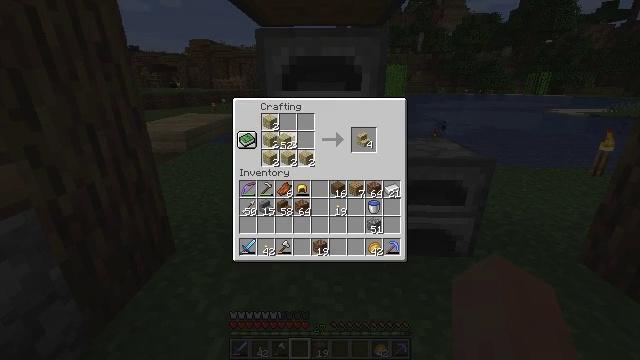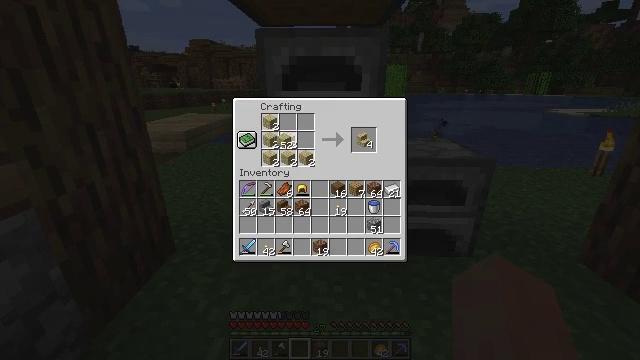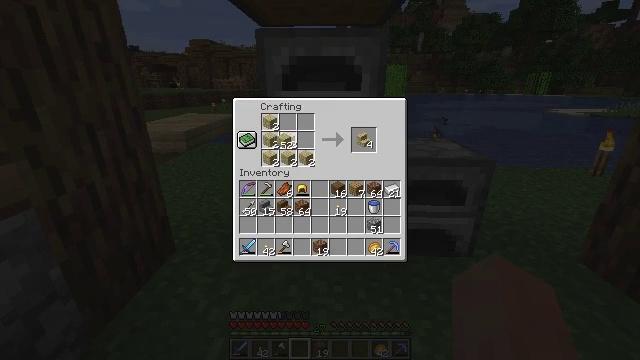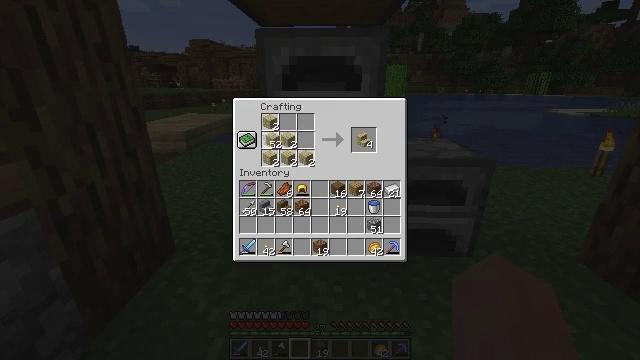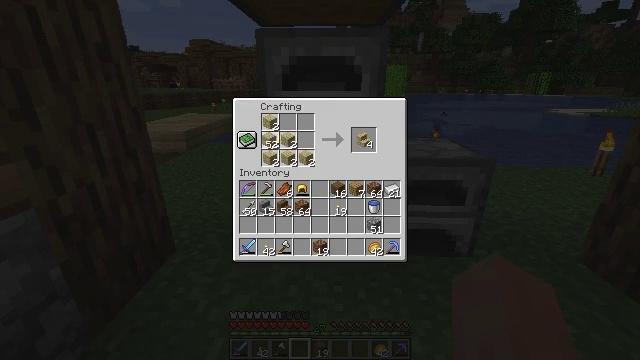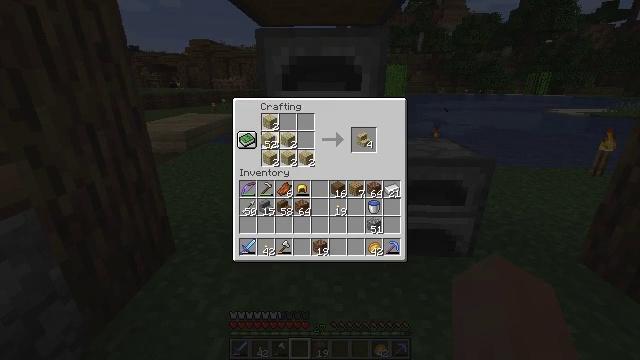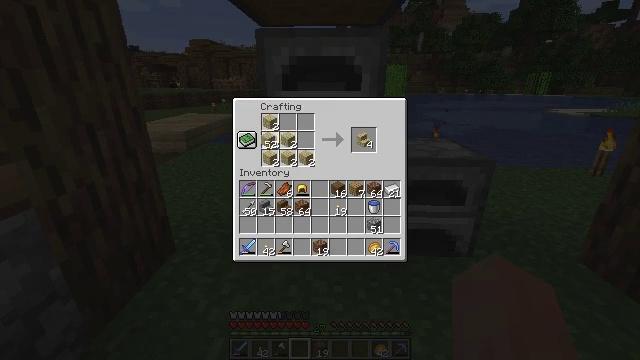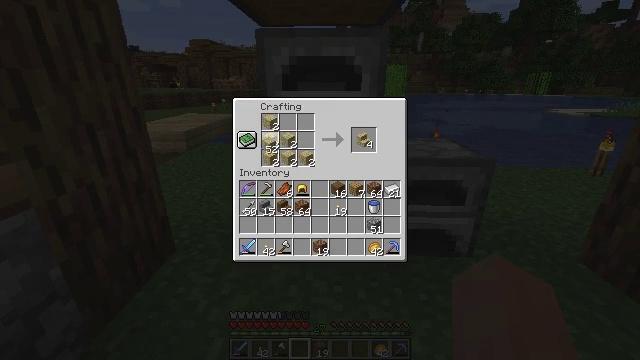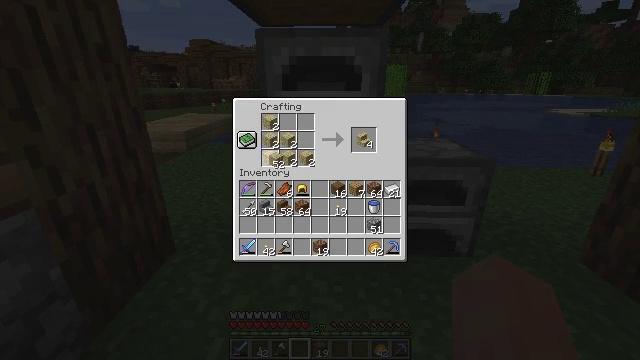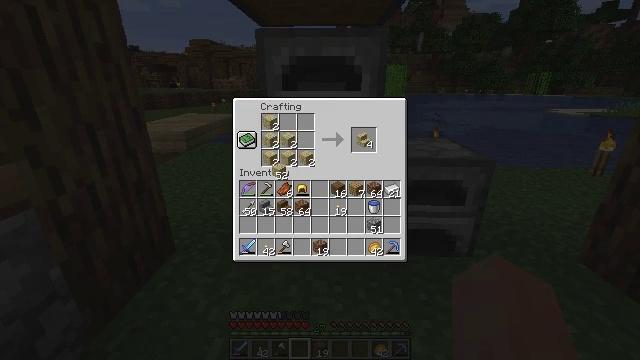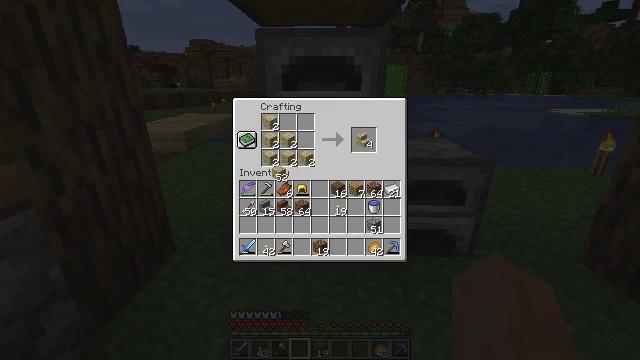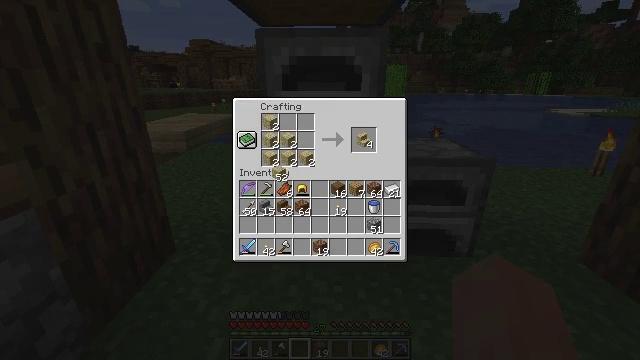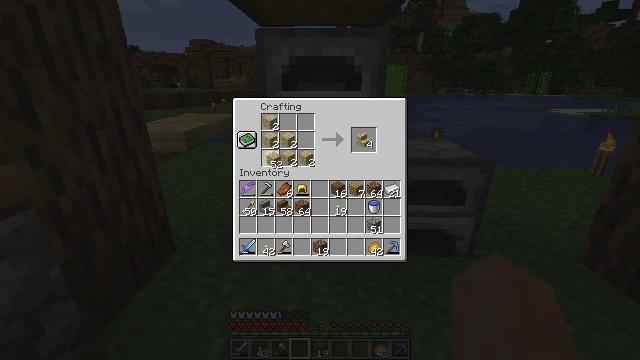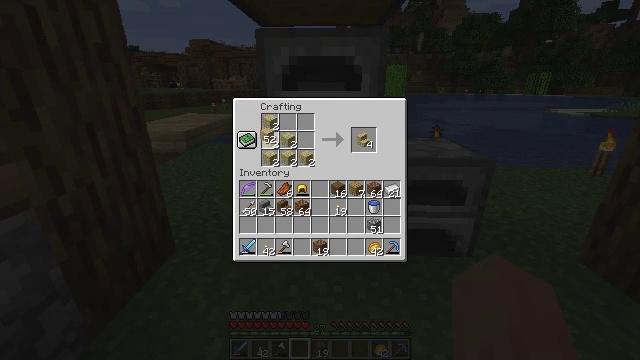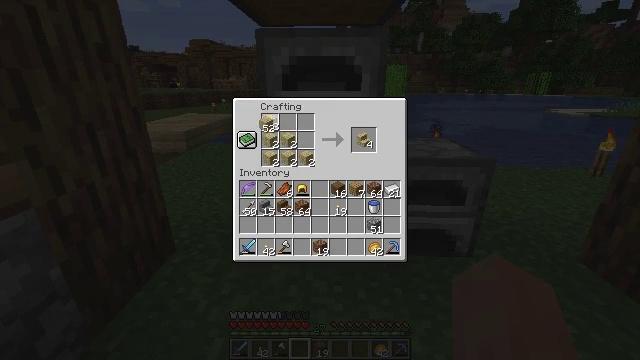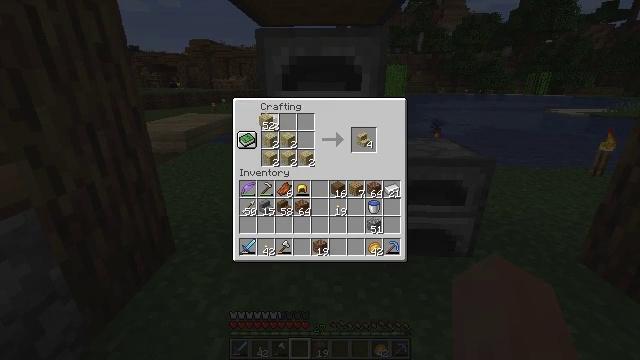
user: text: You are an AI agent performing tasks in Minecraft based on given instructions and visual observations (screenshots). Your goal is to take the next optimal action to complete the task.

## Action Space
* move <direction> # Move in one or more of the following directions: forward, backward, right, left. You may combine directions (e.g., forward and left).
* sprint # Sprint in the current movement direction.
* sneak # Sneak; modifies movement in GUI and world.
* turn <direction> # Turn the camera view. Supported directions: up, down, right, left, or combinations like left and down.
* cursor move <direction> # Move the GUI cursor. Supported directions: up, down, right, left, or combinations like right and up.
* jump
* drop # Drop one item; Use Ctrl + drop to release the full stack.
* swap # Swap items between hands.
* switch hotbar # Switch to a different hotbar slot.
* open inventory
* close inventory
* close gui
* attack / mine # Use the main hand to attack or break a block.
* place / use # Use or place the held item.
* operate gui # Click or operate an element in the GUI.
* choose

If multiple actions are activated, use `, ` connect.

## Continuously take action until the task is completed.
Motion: motion action
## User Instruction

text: Open the crafting table and craft birch stairs.
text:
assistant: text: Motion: choose
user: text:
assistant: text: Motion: choose
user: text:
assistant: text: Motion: cursor move left, choose
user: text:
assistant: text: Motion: choose
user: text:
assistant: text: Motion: choose
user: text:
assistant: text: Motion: choose
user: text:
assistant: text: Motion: no_op
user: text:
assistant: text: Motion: cursor move down
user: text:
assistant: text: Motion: cursor move down
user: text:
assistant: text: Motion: no_op
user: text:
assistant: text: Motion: no_op
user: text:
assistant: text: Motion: cursor move up
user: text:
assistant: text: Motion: cursor move left and up
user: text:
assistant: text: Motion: cursor move up
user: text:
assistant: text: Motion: no_op
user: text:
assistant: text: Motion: no_op
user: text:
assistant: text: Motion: no_op
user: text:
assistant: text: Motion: choose
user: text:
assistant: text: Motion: choose
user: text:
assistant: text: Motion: cursor move down, choose
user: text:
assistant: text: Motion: cursor move down, choose
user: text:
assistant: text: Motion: cursor move down, choose
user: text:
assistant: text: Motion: choose
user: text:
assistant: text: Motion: choose
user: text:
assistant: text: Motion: cursor move right, choose
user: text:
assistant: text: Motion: cursor move right, choose
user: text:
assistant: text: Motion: choose
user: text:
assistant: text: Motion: choose
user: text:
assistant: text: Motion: choose
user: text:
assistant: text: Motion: cursor move left, choose